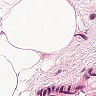
Metastatic tissue present: no